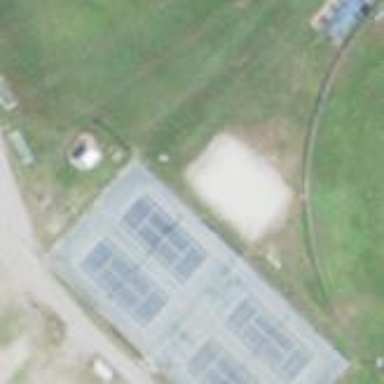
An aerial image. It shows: Tennis court on pitch.